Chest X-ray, PA view. Patient: 26 years old, sex F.
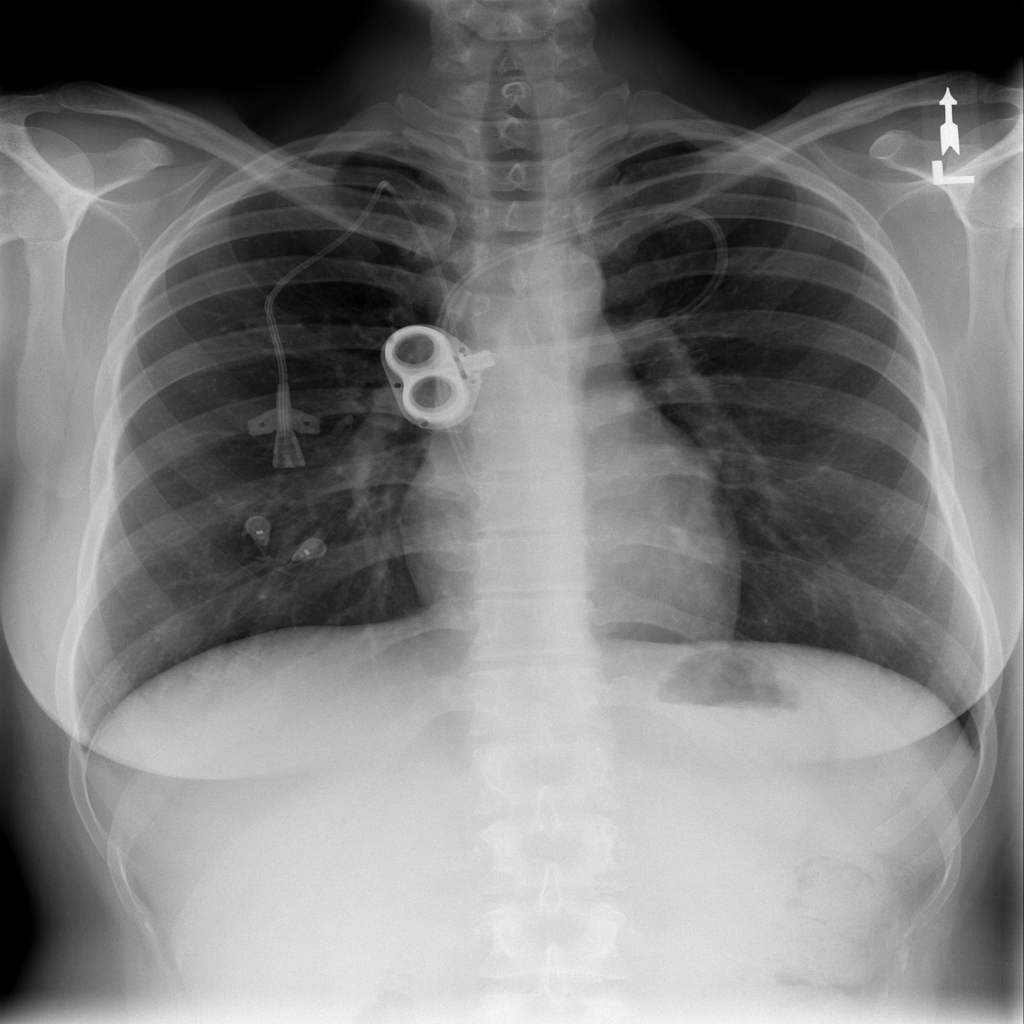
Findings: No Finding